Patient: sex M, age 57
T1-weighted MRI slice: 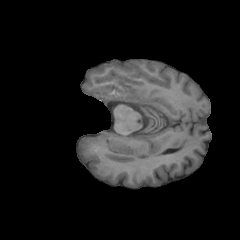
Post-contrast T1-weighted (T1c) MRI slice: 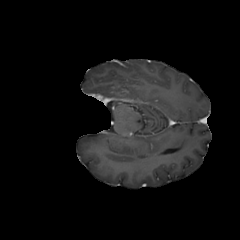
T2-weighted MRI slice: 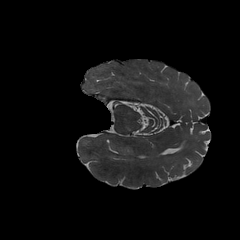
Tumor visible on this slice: no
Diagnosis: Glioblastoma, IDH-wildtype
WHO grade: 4